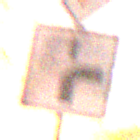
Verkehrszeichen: VerlaufVorfahrtsstrasse8
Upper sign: Vorfahrtsstrasse
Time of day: Night
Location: Outdoor (Nature)
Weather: Clear
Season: NotSpecified
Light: Natural